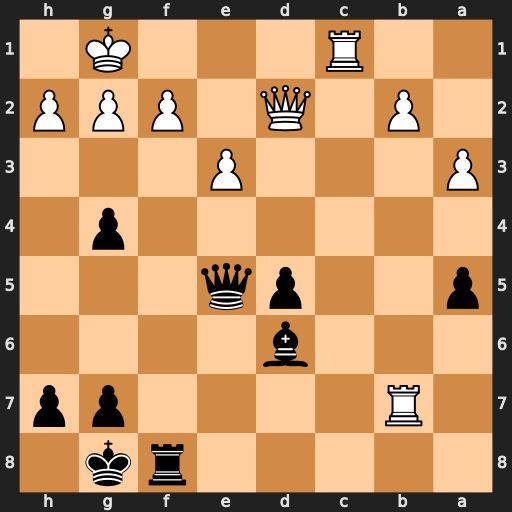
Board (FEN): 5rk1/1R4pp/3b4/p2pq3/6p1/P3P3/1P1Q1PPP/2R3K1
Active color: b
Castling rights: -
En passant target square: -
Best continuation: Qxh2+ Kf1 Qh1+ Ke2 Qxg2